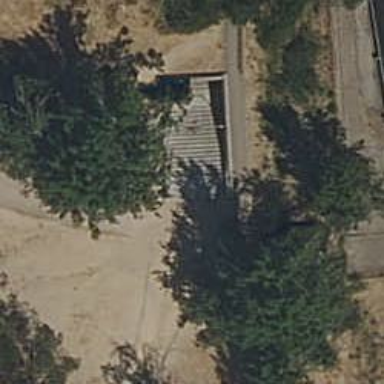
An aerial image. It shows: Subway entrance for railway system.